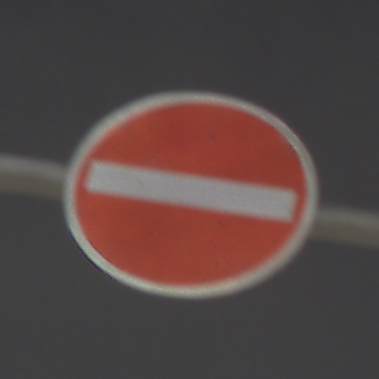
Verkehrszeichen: VerbotDerEinfahrt
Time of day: Night
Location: Outdoor (Urban)
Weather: PartlyCloudy
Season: NotSpecified
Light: Artificial